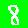
Digit: 8